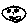
Label: smiley face